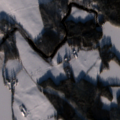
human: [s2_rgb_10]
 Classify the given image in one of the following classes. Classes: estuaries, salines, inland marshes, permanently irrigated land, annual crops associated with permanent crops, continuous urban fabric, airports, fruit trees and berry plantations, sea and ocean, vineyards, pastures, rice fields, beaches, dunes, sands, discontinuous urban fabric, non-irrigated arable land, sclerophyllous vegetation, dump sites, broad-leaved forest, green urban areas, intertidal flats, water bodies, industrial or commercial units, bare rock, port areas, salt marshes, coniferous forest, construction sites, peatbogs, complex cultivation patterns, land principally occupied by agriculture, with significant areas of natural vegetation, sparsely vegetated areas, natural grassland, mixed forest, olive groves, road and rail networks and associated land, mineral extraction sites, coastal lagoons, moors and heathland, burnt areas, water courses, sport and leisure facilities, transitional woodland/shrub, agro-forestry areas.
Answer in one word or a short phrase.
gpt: non-irrigated arable land, land principally occupied by agriculture, with significant areas of natural vegetation, coniferous forest, mixed forest, water bodies